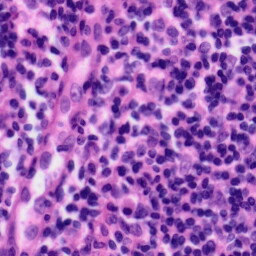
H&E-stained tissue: Tonsil